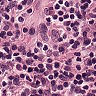
Metastatic tissue present: no